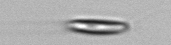
Label: Chrysochromulina